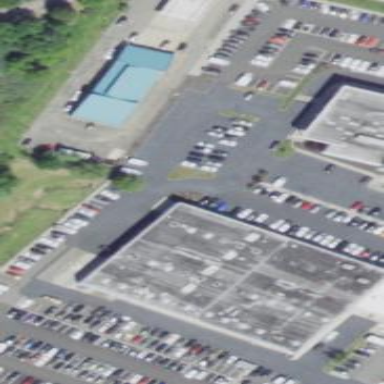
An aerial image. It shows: Commercial building.